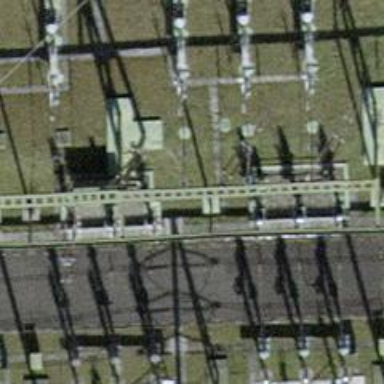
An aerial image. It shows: Insulator used in power equipment.